Question: I have a tabPane with many tabs and each of those tabs has a HBox with many VBox in the HBox.
The tabs and their HBox load at the start by looping through a database and creating them for each row and once done I want to add more VBoxs into the HBox, via a button in the menu at the top of the program. The program prompts the user for a tab and then I set the selectedTab (this.selTab) I'm adding VBox's to via this code, so I can access it as I insert them:
'''
tabPane.getSelectionModel().select(defaultNum);
selTab = tabPane.getSelectionModel().getSelectedItem();
'''
I also have a HBox I keep in context. When I tell the system I want to add a VBox to a HBox, the in context HBox is still set to the final HBox made for the final line of the database back when the program started. For example, if I try and put a VBox into tab 3 of 5, it will do everything fine, except it puts the VBox into tab 5 of 5 (the final tab/HBox it made on bootup). I want to change the in context HBox to the one found inside the selectedTab, so that I can direct the system to put the VBox in the correct HBox but I don't know how to access it. I thought it might have been
'''
curHbox = selTab.getContext().getChildren();
'''
or
'''
curHbox = selTab.getContext().getValue();
'''
But I got this error for either: "The method getChildren() is undefined for the type Node"
See below screenshot of the in context selectedTab, how do I access the HBox which you can see in value?

I feel it's something obvious I'm missing, but I'm new to JavaFX and everything I searched for on here wasn't what I was looking for. Also I feel like I've just said box a lot, so I hope this makes sense!
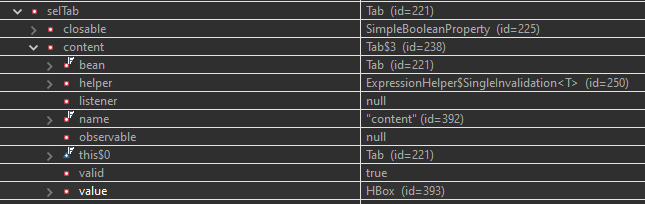
Answer: Please provide a <URL> to showcase the issue. That way someone can spot the issue and give you the fix more quickly.
Having said that, based on the info/image you gave, it looks like you are setting the HBox as the content to your tab. So to access that you can directly get the content and cast it to HBox.
Something like:
'''
selTab = tabPane.getSelectionModel().getSelectedItem();
HBox hbox = (HBox)selTab.getContent();
hbox.getChildren().add(...);
'''